Question: I am trying to evaluate the 8th column of a matrix
'''
sep <- read.csv("California_SEP_assets_csv.csv")
Sub1 <- sep[grep("SEP.11", names(sep))]
sep$newCol <- 100*rowSums(Sub1)/rowSums(sep[4:7])
library(sp)
coords <- cbind(Longitude = as.numeric(as.character(sep$Longitude)),Latitude=as.numeric(as.character(sep$Latitude)))
if (sep[8] > 50){
sep.pts <- SpatialPointsDataFrame(coords,sep[,-(2:3)],proj4string = CRS("+init=epsg:4326"))
} else {
sep2.pts <- SpatialPointsDataFrame(coords,sep[,-(2:3)],proj4string = CRS("+init=epsg:4326"))
}
'''
I get warning
'''
the condition has length > 1 and only the first element will be used
'''
What is the syntax to evaluate each each entry under a single column?
Here is the matrix
'''
dput(head(sep))
structure(list(Site = structure(1:6, .Label = c("31R001", "31R002",
"31R003", "31R004", "31R005", "31R006", "31R007", "31R008", "31R011",
"31R013", "31R014", "31R016", "31R018", "31R019", "31R020", "31R021",
"31R022", "31R023", "31R024", "31R025", "31R026", "31R027", "31R029",
"31R030", "31R031", "31R032", "31R034", "31R035", "31R036", "31R038",
"31R039", "31R040", "31R041", "31R042", "31R043", "31R044", "31R045",
"31R046", "31R048", "31R049", "31R050", "31R051", "31R052", "31R053",
"31R054", "31R055", "31R056", "31R057", "31R058", "31R059", "31R060",
"31R061", "31R069", "31R071", "31R072", "31R075", "31R435", "31R440",
"31R445", "31R450", "31R455", "31R460", "31R470", "31R600", "31R722",
"31R801", "31R825", "31R826", "31R829", "31R840", "31R843", "31R861",
"31R880"), class = "factor"), Latitude = c(33.808874, 33.877256,
33.820825, 33.852373, 33.829697, 33.810274), Longitude = c(-117.844048,
-117.700135, -117.811845, -117.795516, -117.787532, -117.830429
), Windows.SEP.11 = c(63L, 174L, 11L, 85L, 163L, 71L), Mac.SEP.11 = c(0L,
1L, 4L, 0L, 0L, 50L), Windows.SEP.12 = c(124L, 185L, 9L, 75L,
23L, 5L), Mac.SEP.12 = c(0L, 1L, 32L, 1L, 0L, 50L), newCol = c(33.6898395721925,
48.4764542936288, 26.7857142857143, 52.7950310559006, 87.6344086021505,
68.75)), .Names = c("Site", "Latitude", "Longitude", "Windows.SEP.11",
"Mac.SEP.11", "Windows.SEP.12", "Mac.SEP.12", "newCol"), row.names = c(NA,
6L), class = "data.frame")
'''
Eventually, I'd like to color-code plots on Google map where the ones that are '>= 50' are red, and '< 50%' are green
# More Info
My original code gave only red points, regardless
'''
library(ggmap)
setwd("d:/GIS/31R")
sep <- read.csv("California_SEP_assets_csv.csv")
library(sp)
coords <- cbind(Longitude = as.numeric(as.character(sep$Longitude)),Latitude=as.numeric(as.character(sep$Latitude)))
sep.pts <- SpatialPointsDataFrame(coords,sep[,-(2:3)],proj4string = CRS("+init=epsg:4326"))
plot(sep.pts, pch=".",col="darkred")
map <- qmap('Yorba Linda', zoom = 11, maptype = 'hybrid')
map + geom_point(data=sep, aes(x = Longitude, y = Latitude), color="red", size = 5, alpha = 0.5)
'''
Which gave

# Another Update
I changed code to remove ',-(2:3)' from SpatialPointsDataFrame. I really don't understand the significance of removing the longitude and latitude columns, but at least it doesn't give error.
However, I am researching how to plot SpatialPointsDataFrame on a map.
Here is the code so far
'''
library(ggmap)
setwd("d:/GIS/31R")
sep <- read.csv("California_SEP_assets_csv.csv")
Sub1 <- sep[grep("SEP.11", names(sep))]
sep$newCol <- 100*rowSums(Sub1)/rowSums(sep[4:7])
library(sp)
coords <- cbind(Longitude = as.numeric(as.character(sep$Longitude)),Latitude=as.numeric(as.character(sep$Latitude)))
sep.pts <- SpatialPointsDataFrame(coords,sep[sep.pts$newCol >= 50], proj4string = CRS("+init=epsg:4326"))
sep2.pts <- SpatialPointsDataFrame(coords,sep[sep.pts$newCol < 50], proj4string = CRS("+init=epsg:4326"))
map <- qmap('Yorba Linda', zoom = 11, maptype = 'hybrid')
map + geom_point(data=sep.pts, aes(x = Longitude, y = Latitude), color="red", size = 5, alpha = 0.5) + geom_point(data=sep2.pts, aes(x = Longitude, y = Latitude), color="green", size = 5, alpha = 0.5)
'''
and it gives error
'Error: ggplot2 doesn't know how to deal with data of class SpatialPointsDataFrame'
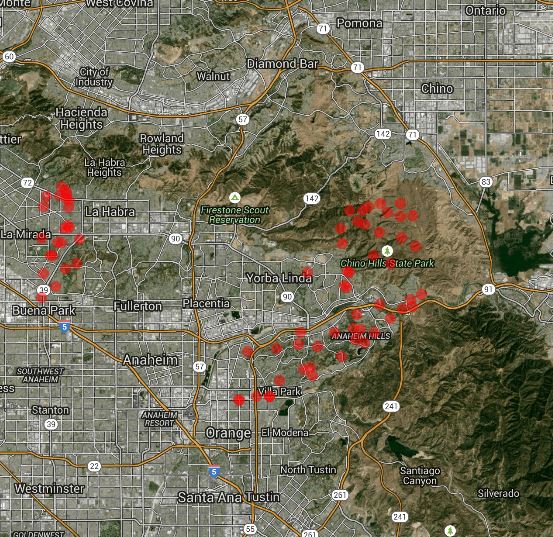
Answer: ggplot2 is not my specialty but the structure of implied conditionals goes like this:
If I had a data frame of 'df <- data.frame(x=1:3, y=4:6)'.
'''
df
x y
1 1 4
2 2 5
3 3 6
'''
I could create two data frames for values of x greater than one and those that are not. I want it to look like this:
'''
df1
x y
1 1 4
df2
x y
2 2 5
3 3 6
'''
I could get there with:
'''
split(df, df$x > 1)
$'FALSE'
x y
1 1 4
$'TRUE'
x y
2 2 5
3 3 6
'''
Update -
We can assign the function to a variable.
'''
lst <- split(df, df$x > 1)
df1 <- lst[[1]]
df2 <- lst[[2]]
'''
In your case,
'''
lst <- split(sep, sep[,8] >= 50)
under50 <- lst[[1]]
over50 <- lst[[2]]
'''